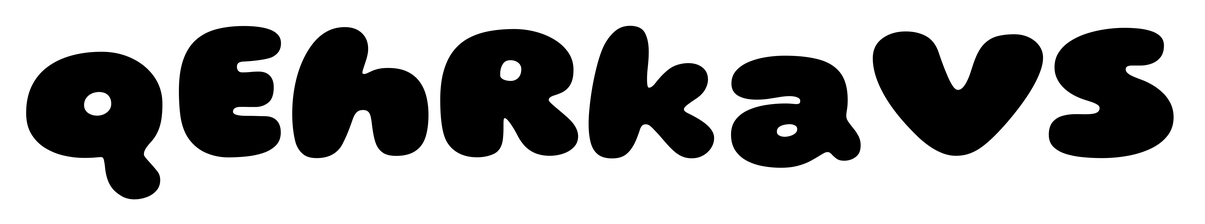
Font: Gluten_Black